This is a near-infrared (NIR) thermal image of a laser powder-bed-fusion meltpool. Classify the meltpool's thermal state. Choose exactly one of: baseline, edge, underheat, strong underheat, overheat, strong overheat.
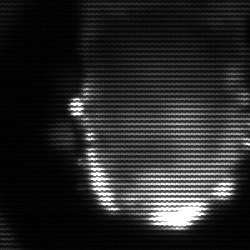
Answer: baseline